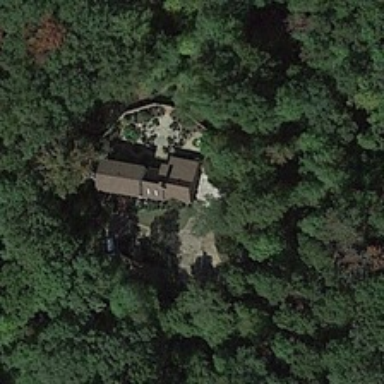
A building is surrounded by many green trees .